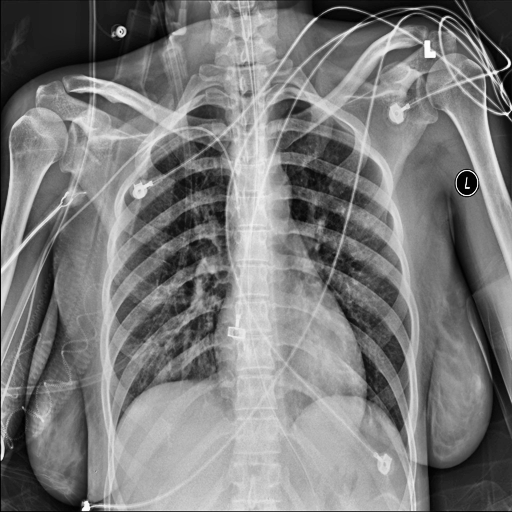
Finding: NORMAL